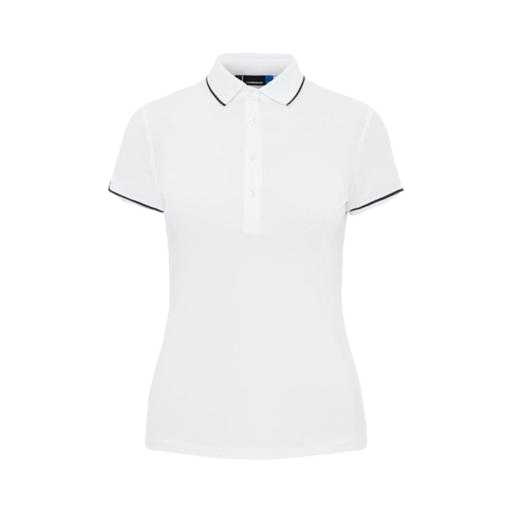
white iconic slim stretch polo, skinny-fit stretch polo shirt, skinny-fit polo shirt, white background